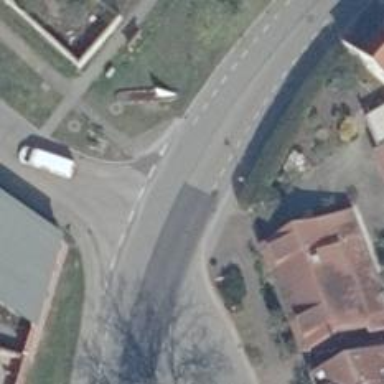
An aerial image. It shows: Asphalted primary highway with shared lane for cyclists.